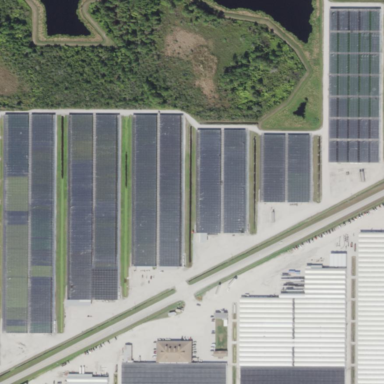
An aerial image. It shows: Plant nursery specializing in trees.